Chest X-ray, PA view. Patient: 49 years old, sex M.
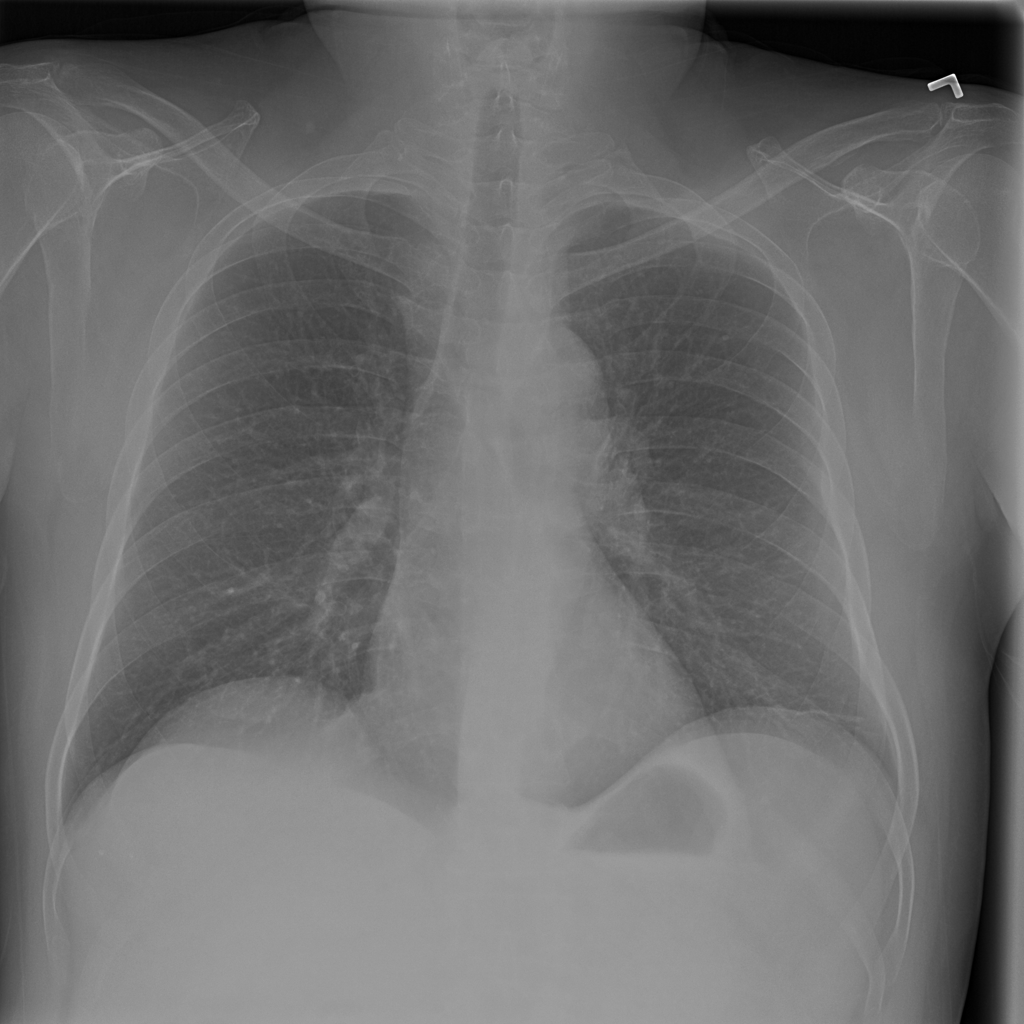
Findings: No Finding